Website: home-depot
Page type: cross-sells
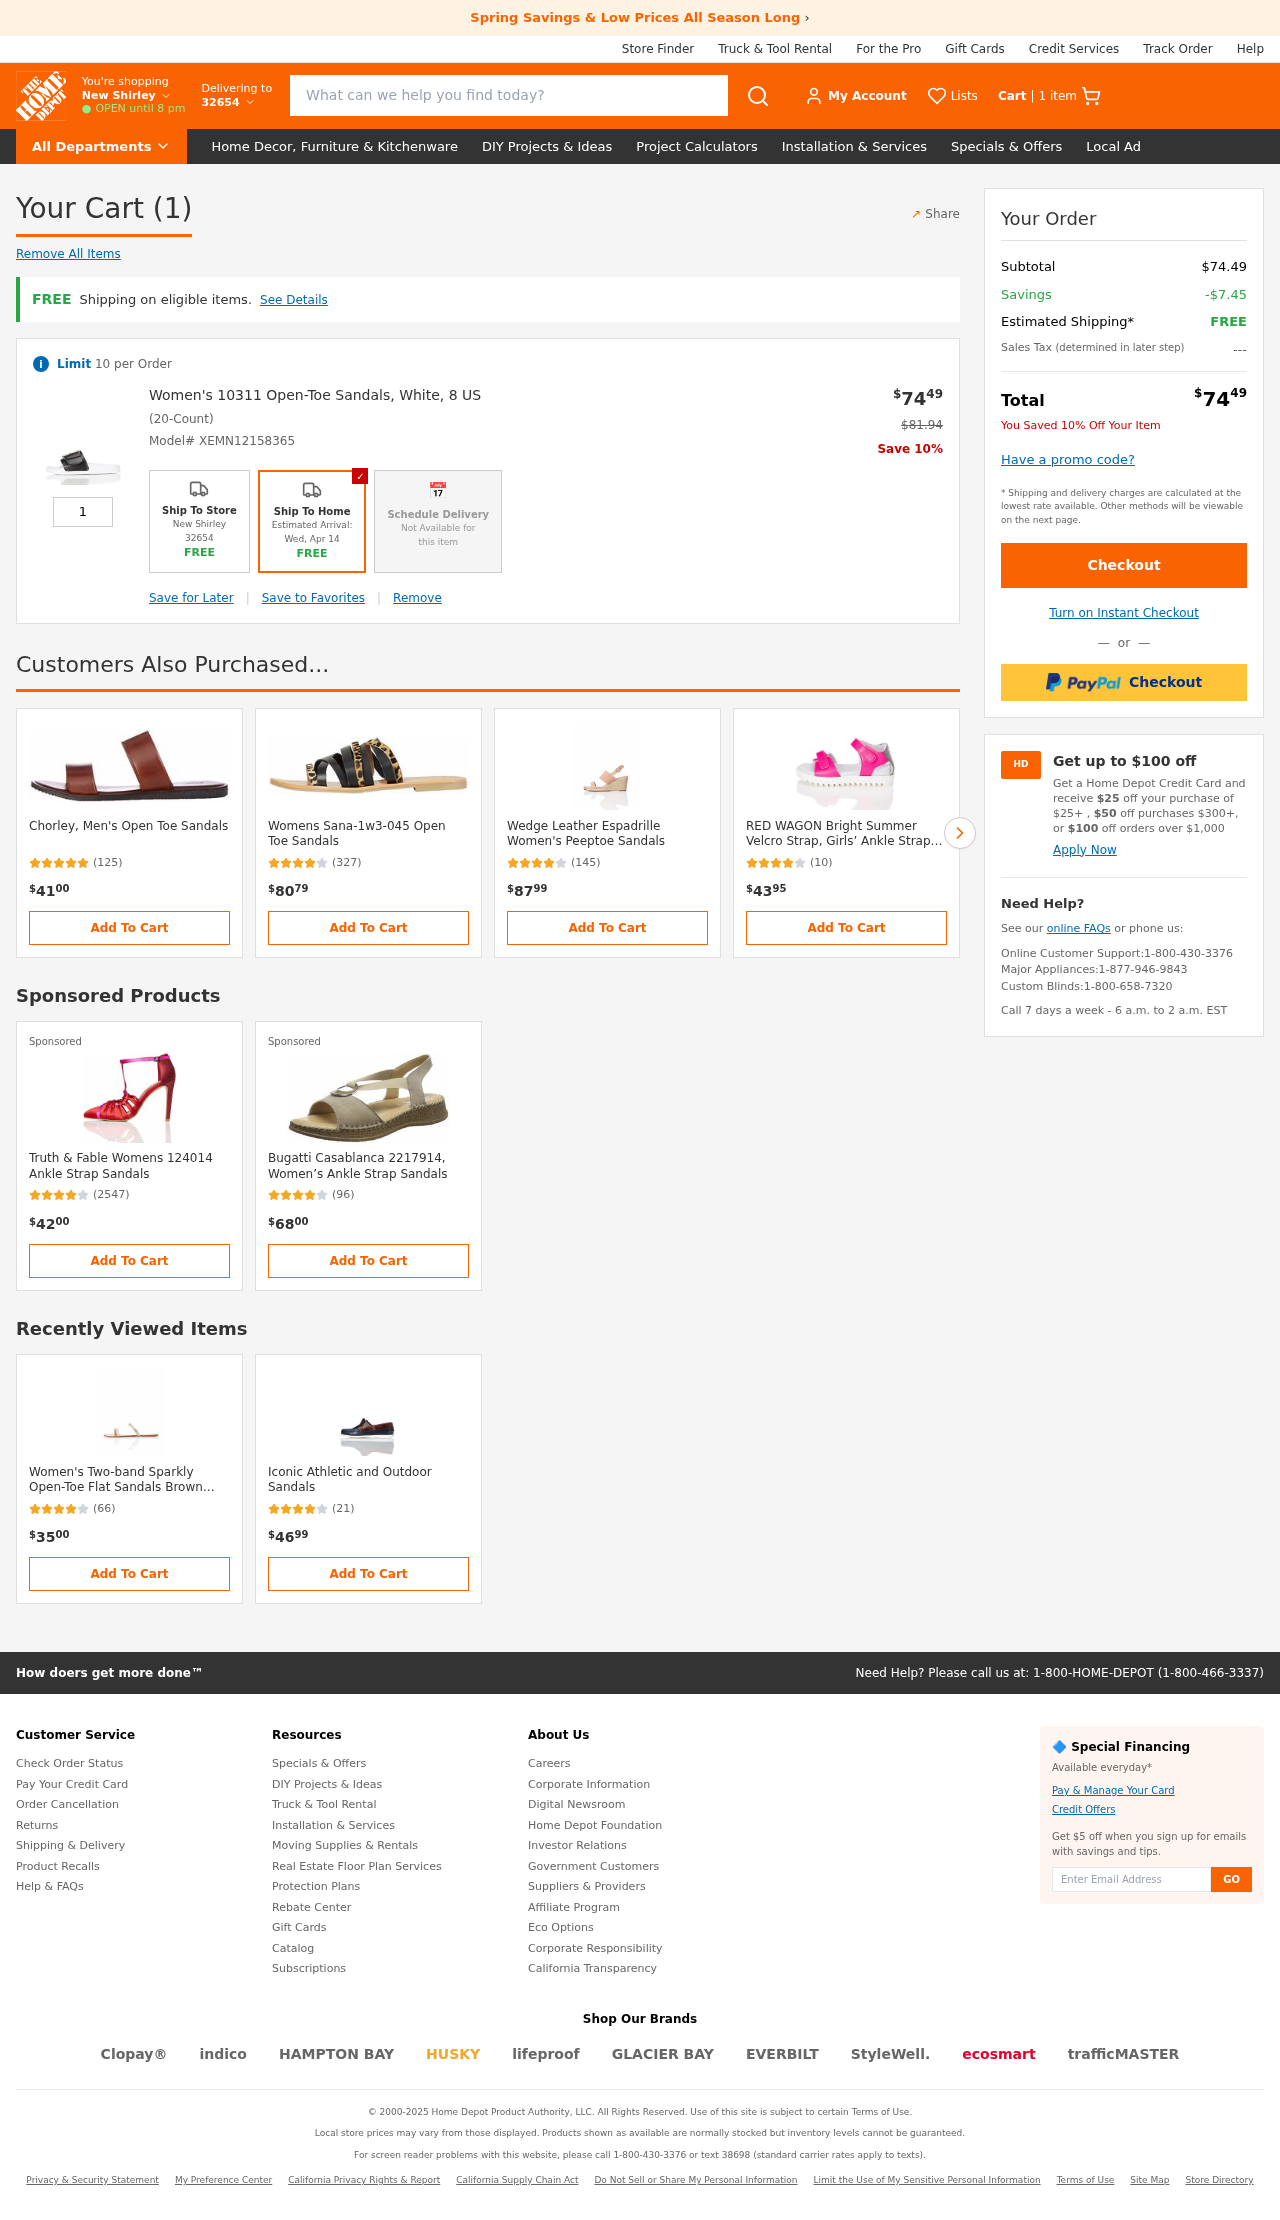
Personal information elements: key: PII_LOCATION1_CITY
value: New Shirley
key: PII_POSTCODE
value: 32654
Product elements: key: PRODUCT1_NAME
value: Women's 10311 Open-Toe Sandals, White, 8 US
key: PRODUCT1_PRICE
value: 74.49
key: PRODUCT1_QUANTITY
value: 1
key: PRODUCT1_ORIGINAL_PRICE
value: $81.94
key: PRODUCT2_NAME
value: Chorley, Men's Open Toe Sandals
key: PRODUCT2_NUM_RATINGS
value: (125)
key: PRODUCT2_PRICE
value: $4100
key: PRODUCT3_NAME
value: Womens Sana-1w3-045 Open Toe Sandals
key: PRODUCT3_NUM_RATINGS
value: (327)
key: PRODUCT3_PRICE
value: $8079
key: PRODUCT4_NAME
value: Wedge Leather Espadrille Women's Peeptoe Sandals
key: PRODUCT4_NUM_RATINGS
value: (145)
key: PRODUCT4_PRICE
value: $8799
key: PRODUCT5_NAME
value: RED WAGON Bright Summer Velcro Strap, Girls’ Ankle Strap Sandals
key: PRODUCT5_NUM_RATINGS
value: (10)
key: PRODUCT5_PRICE
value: $4395
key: PRODUCT6_NAME
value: Truth & Fable Womens 124014 Ankle Strap Sandals
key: PRODUCT6_NUM_RATINGS
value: (2547)
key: PRODUCT6_PRICE
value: $4200
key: PRODUCT7_NAME
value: Bugatti Casablanca 2217914, Women’s Ankle Strap Sandals
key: PRODUCT7_NUM_RATINGS
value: (96)
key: PRODUCT7_PRICE
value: $6800
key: PRODUCT8_NAME
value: Women's Two-band Sparkly Open-Toe Flat Sandals Brown Sand), US 9
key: PRODUCT8_NUM_RATINGS
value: (66)
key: PRODUCT8_PRICE
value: $3500
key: PRODUCT9_NAME
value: Iconic Athletic and Outdoor Sandals
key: PRODUCT9_NUM_RATINGS
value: (21)
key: PRODUCT9_PRICE
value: $4699
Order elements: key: ORDER_NUM_ITEMS
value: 1 item
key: ORDER_NUM_ITEMS
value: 1
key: ORDER_SKU
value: Model# XEMN12158365
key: ORDER_SUBTOTAL
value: $74.49
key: ORDER_SAVINGS
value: -$7.45
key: ORDER_TOTAL
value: $7449
Search elements: key: HEADER_SEARCH
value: What can we help you find today?